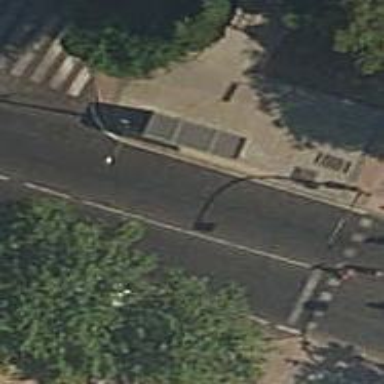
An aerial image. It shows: Public transport stop position.